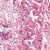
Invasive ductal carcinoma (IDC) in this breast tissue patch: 0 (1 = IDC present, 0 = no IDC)